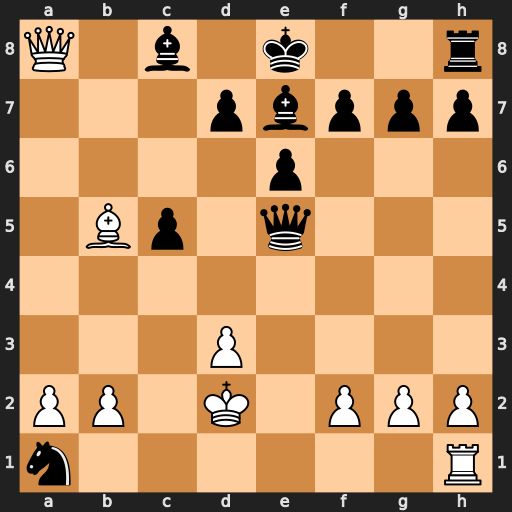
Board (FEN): Q1b1k2r/3pbppp/4p3/1Bp1q3/8/3P4/PP1K1PPP/n6R
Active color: w
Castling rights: k
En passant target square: -
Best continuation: Qxc8+ Bd8 Qxd7+ Kf8 Qxd8#